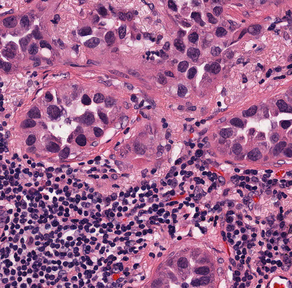
Tumor epithelial tissue: yes
Tumor-associated stroma tissue: yes
Normal tissue: no